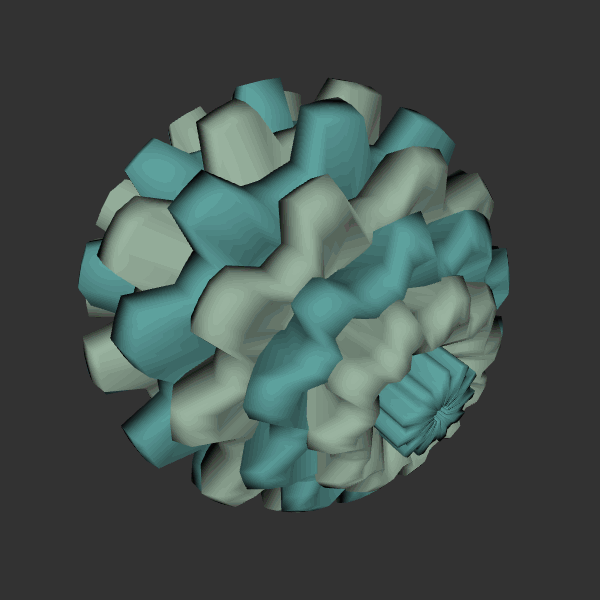
Background: dark